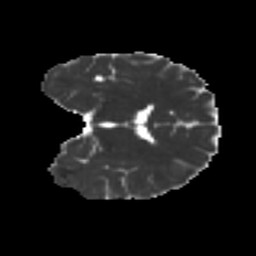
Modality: MD
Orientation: coronal
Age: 20
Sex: male
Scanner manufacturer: ge
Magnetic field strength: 3 T
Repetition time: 7.8 s
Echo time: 0.0606 s